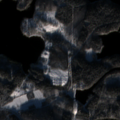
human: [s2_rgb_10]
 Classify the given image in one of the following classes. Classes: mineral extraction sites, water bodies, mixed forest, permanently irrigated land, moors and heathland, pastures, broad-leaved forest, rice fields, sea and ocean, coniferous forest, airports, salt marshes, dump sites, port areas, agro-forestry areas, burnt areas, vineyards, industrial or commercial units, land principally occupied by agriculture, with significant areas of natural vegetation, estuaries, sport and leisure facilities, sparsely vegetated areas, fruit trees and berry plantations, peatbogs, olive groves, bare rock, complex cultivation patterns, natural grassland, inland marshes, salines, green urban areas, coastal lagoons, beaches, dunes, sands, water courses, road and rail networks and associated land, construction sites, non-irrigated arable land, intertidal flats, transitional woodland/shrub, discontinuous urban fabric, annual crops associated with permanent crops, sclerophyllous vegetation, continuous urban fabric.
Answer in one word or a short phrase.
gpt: mixed forest, water bodies